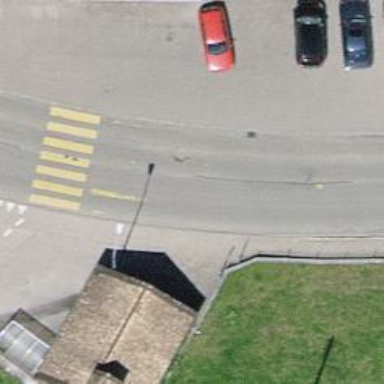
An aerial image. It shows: Bus stop with platform for public transport.